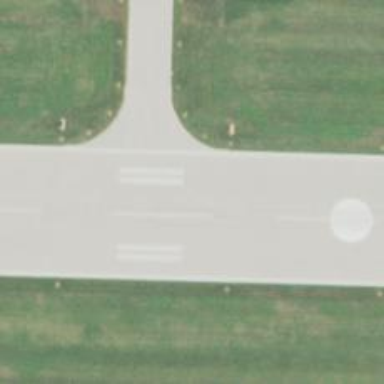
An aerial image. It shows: Image of taxiway at airport.